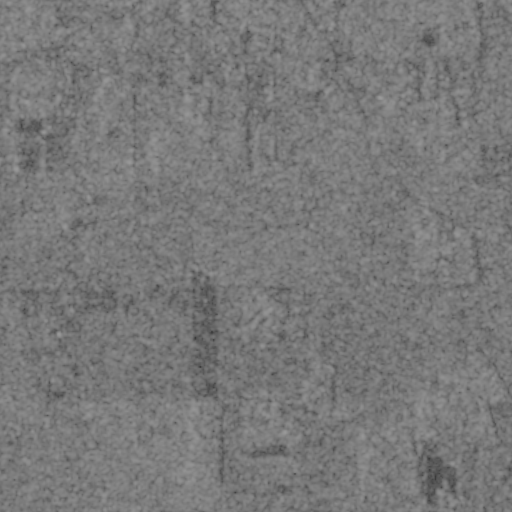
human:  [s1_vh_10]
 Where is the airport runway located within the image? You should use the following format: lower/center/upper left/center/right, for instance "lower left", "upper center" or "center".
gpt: The airport runway is located in the lower right of the image.
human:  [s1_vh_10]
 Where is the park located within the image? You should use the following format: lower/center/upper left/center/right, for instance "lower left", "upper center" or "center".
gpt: The park is located in the upper right of the image.
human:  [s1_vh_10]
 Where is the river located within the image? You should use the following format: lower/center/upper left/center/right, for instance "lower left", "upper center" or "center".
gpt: The river is located in the upper of the image.
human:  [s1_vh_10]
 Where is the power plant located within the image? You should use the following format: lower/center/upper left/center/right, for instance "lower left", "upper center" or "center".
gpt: There is no power plant in the image.

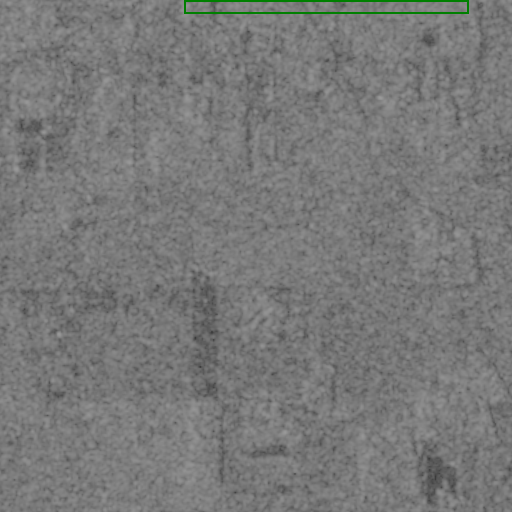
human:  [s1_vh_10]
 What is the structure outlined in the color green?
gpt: The structure outlined in green is a park.
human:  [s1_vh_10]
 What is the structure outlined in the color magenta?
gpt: There is no magenta outline.